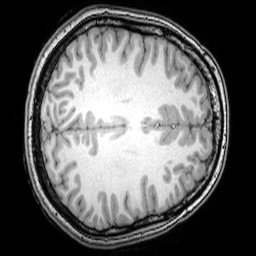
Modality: T1w
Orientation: axial
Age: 23
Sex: female
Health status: healthy
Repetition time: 0.081 s
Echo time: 0.037 s